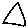
Label: triangle